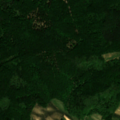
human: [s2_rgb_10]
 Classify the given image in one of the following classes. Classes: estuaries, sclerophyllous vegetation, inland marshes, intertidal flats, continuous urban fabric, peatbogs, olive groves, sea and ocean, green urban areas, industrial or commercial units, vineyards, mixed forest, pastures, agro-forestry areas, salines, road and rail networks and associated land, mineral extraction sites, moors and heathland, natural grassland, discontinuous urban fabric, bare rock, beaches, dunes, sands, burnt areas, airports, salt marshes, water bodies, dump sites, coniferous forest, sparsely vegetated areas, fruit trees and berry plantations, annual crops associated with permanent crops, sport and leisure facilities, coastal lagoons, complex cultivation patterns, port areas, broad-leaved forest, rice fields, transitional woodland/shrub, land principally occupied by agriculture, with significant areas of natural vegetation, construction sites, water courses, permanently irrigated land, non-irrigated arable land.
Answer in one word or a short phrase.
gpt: non-irrigated arable land, vineyards, broad-leaved forest